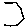
Label: hexagon